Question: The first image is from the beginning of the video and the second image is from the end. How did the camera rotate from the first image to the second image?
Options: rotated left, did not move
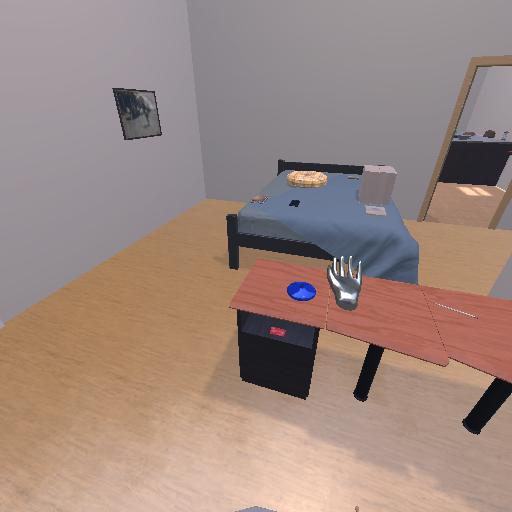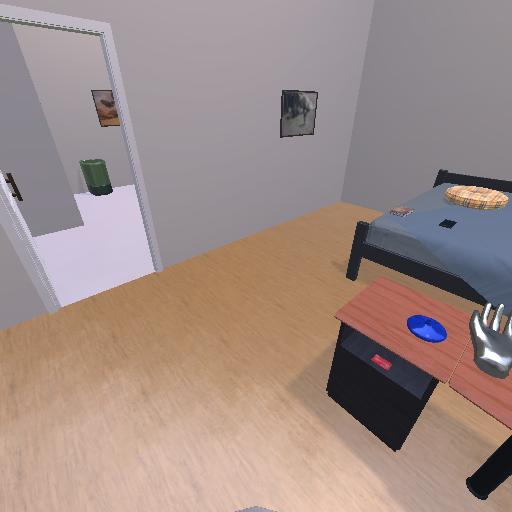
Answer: rotated left